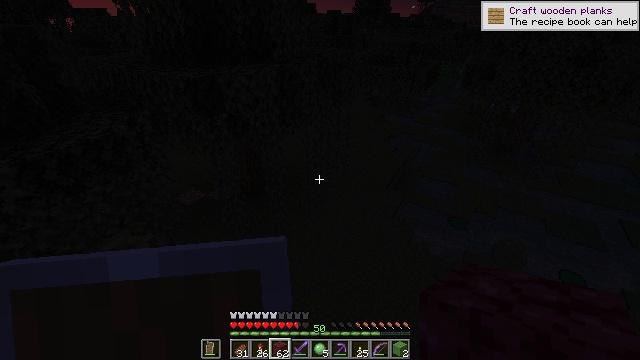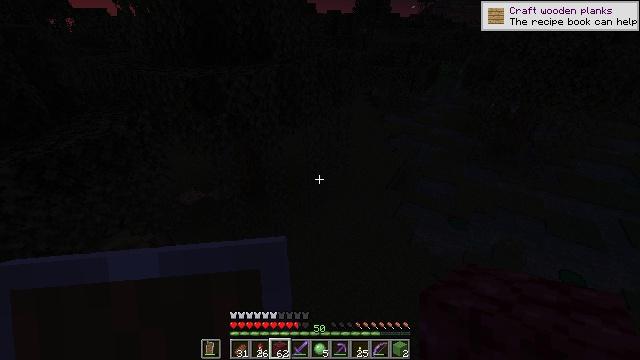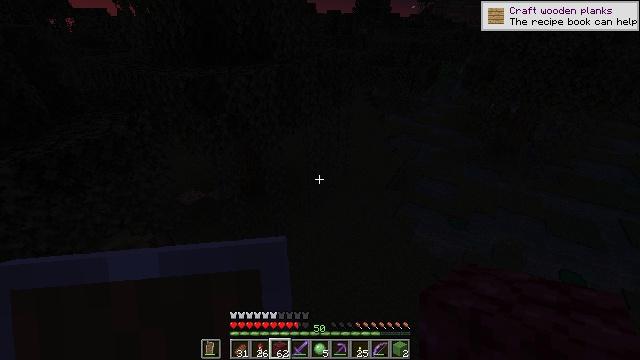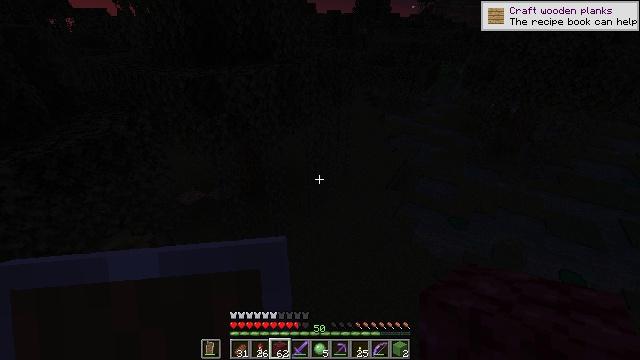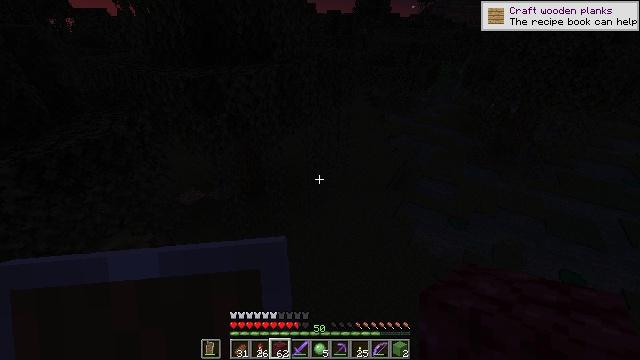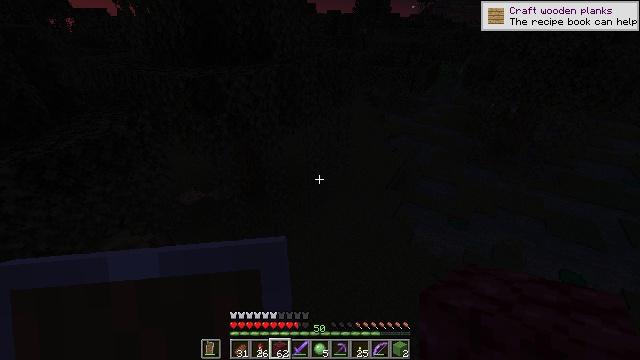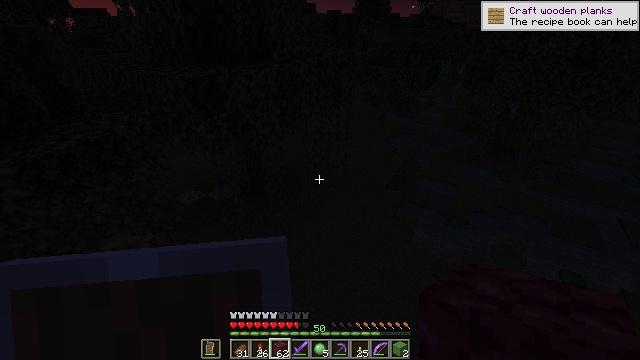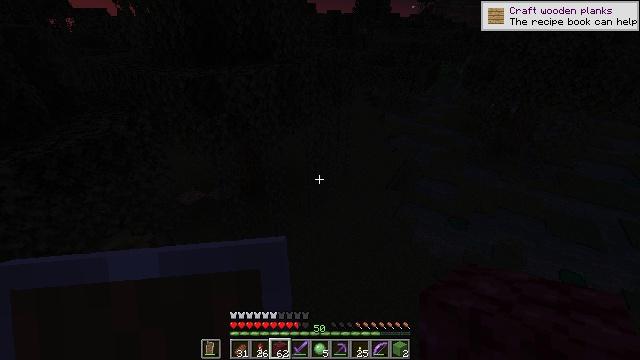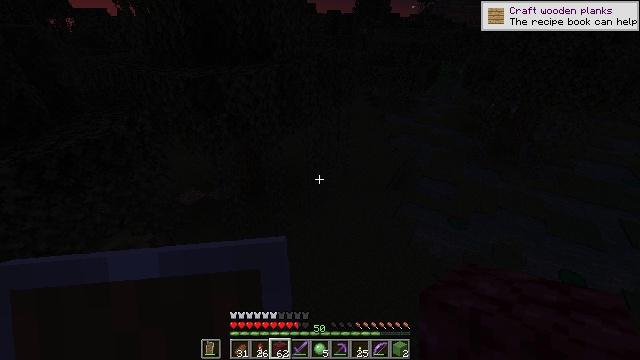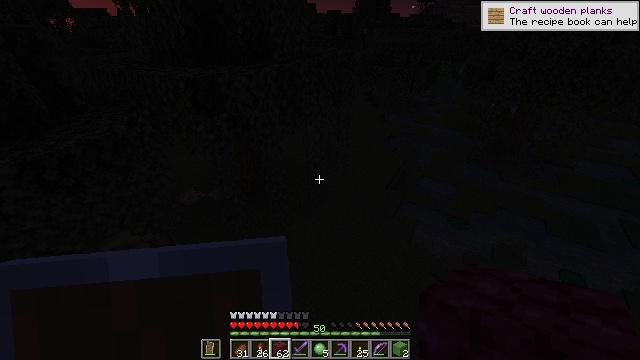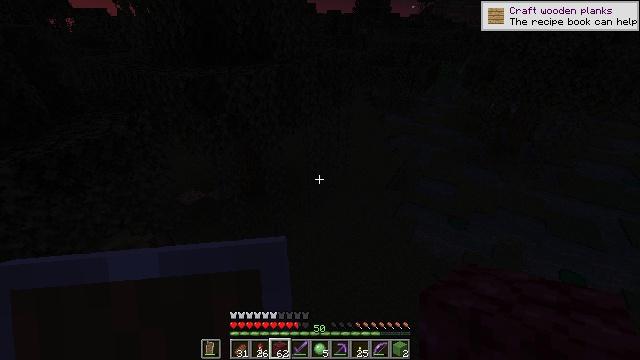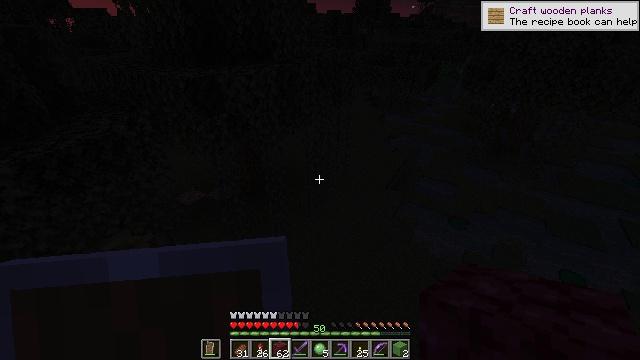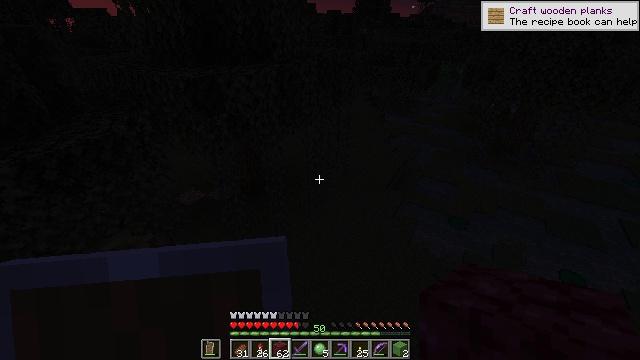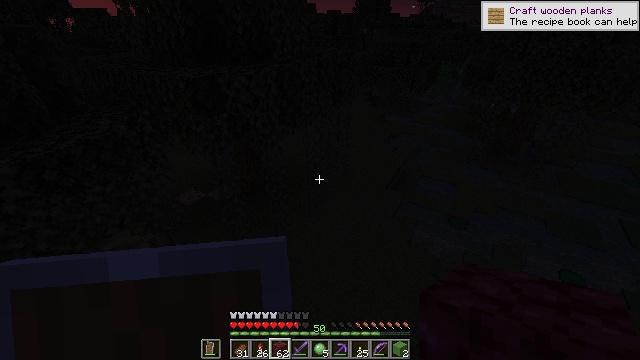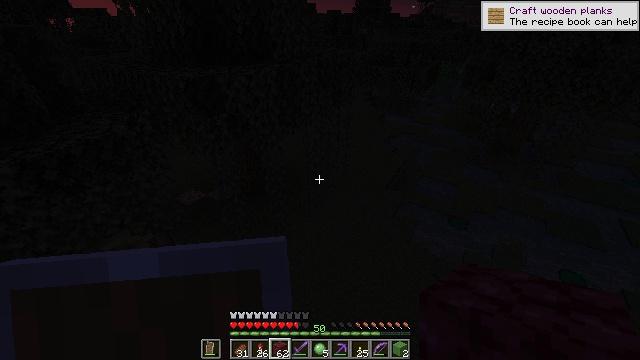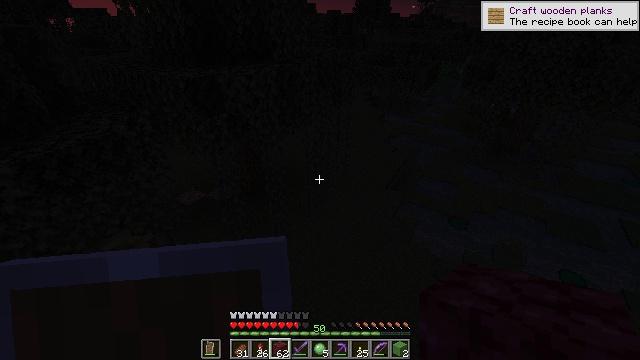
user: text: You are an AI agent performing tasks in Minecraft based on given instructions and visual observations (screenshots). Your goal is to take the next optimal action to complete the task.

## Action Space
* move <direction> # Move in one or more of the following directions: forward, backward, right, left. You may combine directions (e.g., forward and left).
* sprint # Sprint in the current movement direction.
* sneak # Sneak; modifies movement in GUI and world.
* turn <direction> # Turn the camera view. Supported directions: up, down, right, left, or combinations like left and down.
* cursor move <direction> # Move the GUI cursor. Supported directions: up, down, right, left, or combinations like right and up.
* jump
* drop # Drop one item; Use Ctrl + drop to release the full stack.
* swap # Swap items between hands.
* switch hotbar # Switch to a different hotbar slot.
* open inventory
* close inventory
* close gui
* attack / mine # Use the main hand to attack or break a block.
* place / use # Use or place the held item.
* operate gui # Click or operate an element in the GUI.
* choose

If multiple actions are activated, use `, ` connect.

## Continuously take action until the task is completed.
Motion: motion action
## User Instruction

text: Hunt a slime.
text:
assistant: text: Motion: sneak
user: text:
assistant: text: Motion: sneak
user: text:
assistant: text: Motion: sneak
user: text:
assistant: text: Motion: sneak
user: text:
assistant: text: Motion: sneak
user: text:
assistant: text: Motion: sneak
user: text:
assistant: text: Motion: sneak
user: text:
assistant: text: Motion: sneak
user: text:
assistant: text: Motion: sneak
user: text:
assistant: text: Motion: sneak
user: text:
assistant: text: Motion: sneak
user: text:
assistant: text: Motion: sneak
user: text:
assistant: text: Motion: sneak
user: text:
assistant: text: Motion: sneak
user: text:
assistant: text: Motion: sneak
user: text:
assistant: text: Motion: sneak
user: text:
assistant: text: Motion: sneak
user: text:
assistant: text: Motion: sneak
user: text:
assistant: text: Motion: sneak
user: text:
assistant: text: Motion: sneak
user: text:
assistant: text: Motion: sneak
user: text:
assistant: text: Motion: sneak
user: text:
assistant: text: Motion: sneak
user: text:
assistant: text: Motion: sneak
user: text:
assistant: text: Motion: sneak
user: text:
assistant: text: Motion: sneak
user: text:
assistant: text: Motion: sneak
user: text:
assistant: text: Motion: sneak
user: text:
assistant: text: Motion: sneak
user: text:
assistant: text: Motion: sneak